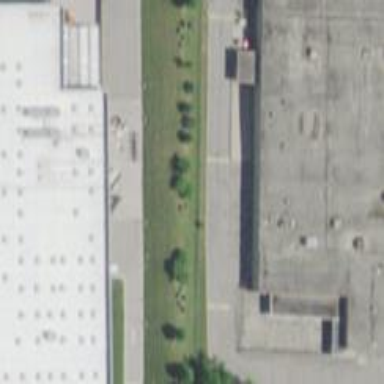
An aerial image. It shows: Commercial building housing furniture shop.